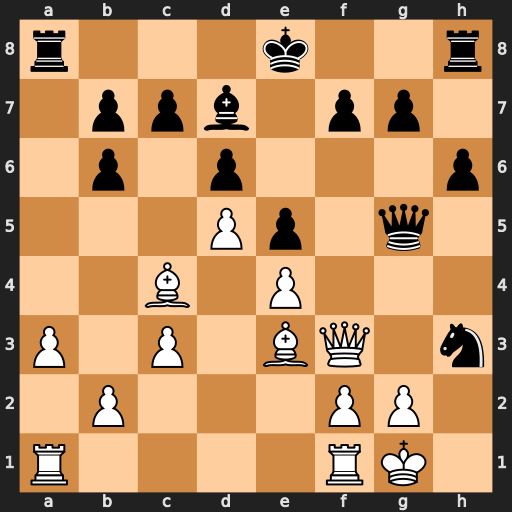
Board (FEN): r3k2r/1ppb1pp1/1p1p3p/3Pp1q1/2B1P3/P1P1BQ1n/1P3PP1/R4RK1
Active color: w
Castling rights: kq
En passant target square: -
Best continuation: Qxh3 Bxh3 Bxg5 hxg5 gxh3